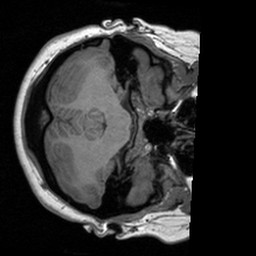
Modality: T1w
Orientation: axial
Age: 23
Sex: female
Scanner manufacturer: siemens
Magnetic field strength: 3 T
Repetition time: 1.9 s
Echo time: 0.00226 s